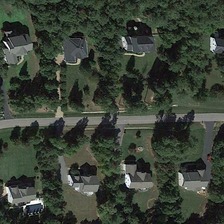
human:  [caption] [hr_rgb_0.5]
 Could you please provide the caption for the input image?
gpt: several buildings and many green trees are in two sides of a road in a medium residential area .

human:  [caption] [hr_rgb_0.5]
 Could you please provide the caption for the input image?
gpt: several buildings and many green trees are in two sides of a road in a medium residential area .

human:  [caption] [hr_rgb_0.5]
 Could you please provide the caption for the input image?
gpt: several buildings and many green trees are in two sides of a road in a medium residential area .

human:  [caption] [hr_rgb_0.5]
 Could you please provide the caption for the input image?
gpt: several buildings and many green trees are in two sides of a road in a medium residential area .

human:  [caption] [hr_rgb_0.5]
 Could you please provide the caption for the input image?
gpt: several buildings and many green trees are in two sides of a road in a medium residential area .